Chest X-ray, AP view. Patient: 29 years old, sex M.
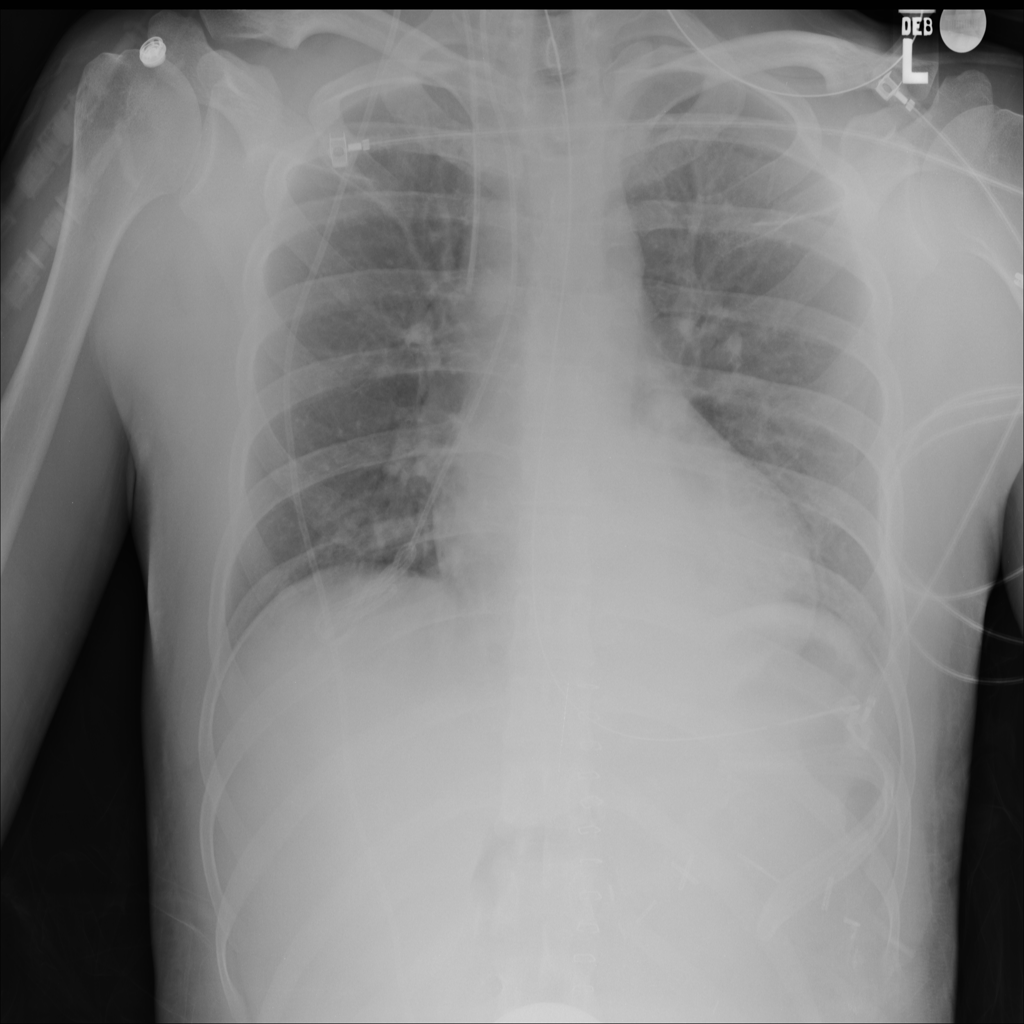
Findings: Atelectasis